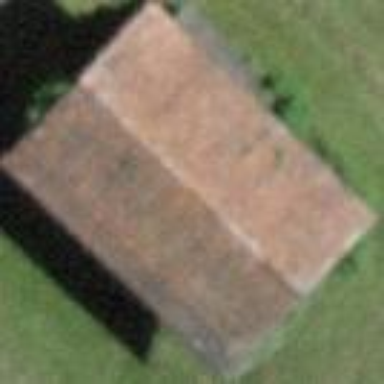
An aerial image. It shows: Barn.